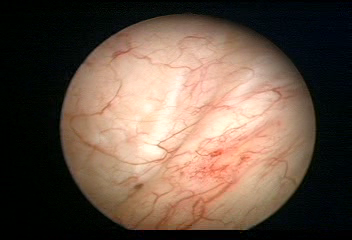
Modality: WLC
Class: Normal mucosa
Bladder cancer association: No